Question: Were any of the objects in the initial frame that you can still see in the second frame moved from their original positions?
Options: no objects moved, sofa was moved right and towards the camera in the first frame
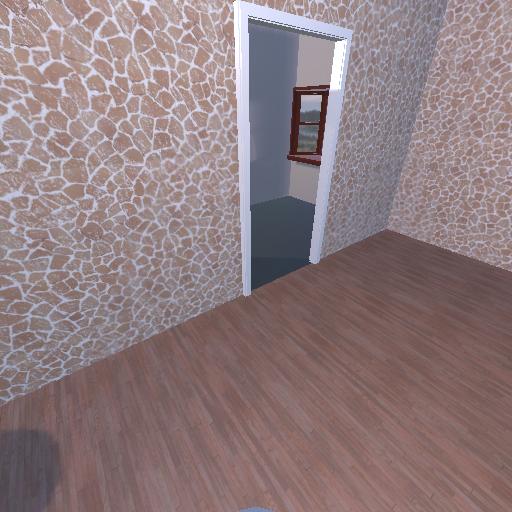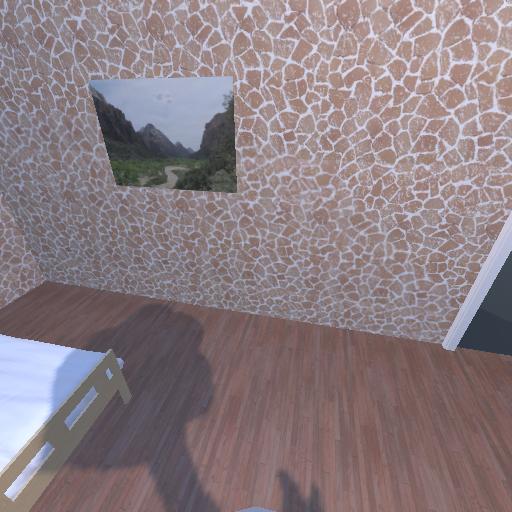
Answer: no objects moved